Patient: sex M, age 57
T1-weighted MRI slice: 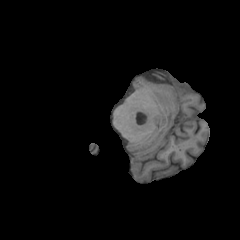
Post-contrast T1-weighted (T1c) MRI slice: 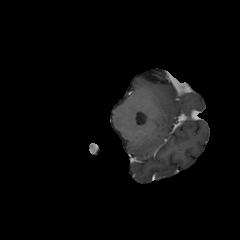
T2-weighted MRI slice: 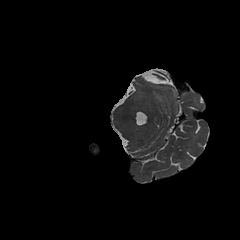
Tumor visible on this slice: no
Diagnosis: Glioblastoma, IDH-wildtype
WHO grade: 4